Question: I working on RoR, I have a two loops inside that i am displaying records with check boxes.
'''
<%= form_tag some_path, :method => 'post' do %>
For loop
<%= check_box_tag 'ids[]', value %> Name
For loop
<%= check_box_tag 'ids_of_second_loop[]', value %> Name
end
end
<%= submit_tag "Next" %>
<% end %>
'''
Now i wanted to apply a jquery where i can select/ deselect the checkboxes.
I can do if its not in the loop straight forward,
I am referring below link for implementation,
<URL>
Loop Output...

How to achieve it...
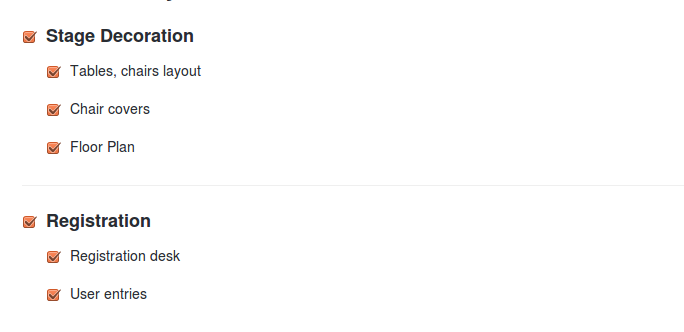
Answer: I would do something like
'''
<%= form_tag some_path, :method => 'post' do %>
For loop
<%= check_box_tag 'ids[]', value, class: 'parent' %> Name
<div class='children'>
For loop
<%= check_box_tag 'ids_of_second_loop[]', value %> Name
end
</div>
end
<%= submit_tag "Next" %>
<% end %>
'''
note that "div class='children'" after the checkbox and the class "parent" on all parent checkboxes
then, javascript
'''
$('input.parent').on('change',function(){
$(this).next('.children').find('input[type=checkbox]').prop('checked',$(this).prop('checked'));
})
'''
it searches the next div with class 'children' after the clicked checkbox, then, it searches all inputs with type=checkbox inside that div, and sets the prop "checked" to the value returned by the current input clicked